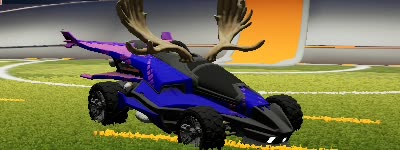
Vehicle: aftershock